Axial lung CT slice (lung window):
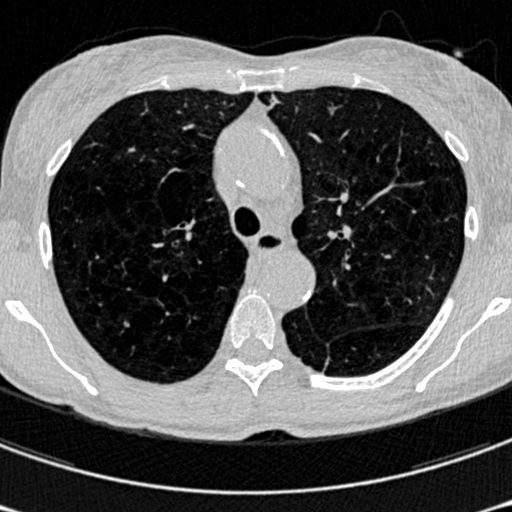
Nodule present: no